Question: Having a heck of a time here... (Web API 2.1, .NET 4.5.1)
I had one controller that worked perfectly:
'''
[RoutePrefix("v1/members")]
public class MembersController : ApiController
{
[Route("{id}")]
public Member Get(string id)
{
DataGateway g = new DataGateway();
return g.GetMember(id);
}
}
'''
Works as intended and desired like:
'/v1/members/12345'
But I . It doesn't get added to the Help pages and it returns a 404 Not Found when trying to access it:
'''
[RoutePrefix("v1/test")]
public class Test : ApiController
{
[Route("{id}")]
public string Get(int id)
{
return "value";
}
}
'''
Like I stated, the new controller doesn't show up in the Help pages and returns a 404:
'/v1/test/12345'

What am I doing wrong?
I installed tracing and it doesn't even seem to be hitting that. The first controller works fine and shows a trace, the new Test controller doesn't show any trace info.
Updated example code to better match my actual code, which was the problem all along.
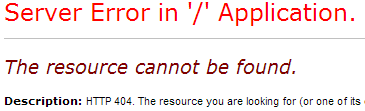
Answer: The problem was here:
'''
[RoutePrefix("v1/test")]
public class Test : ApiController
'''
Changed to:
'''
[RoutePrefix("v1/test")]
public class TestController : ApiController
'''
Seems the almighty important word "Controller" needs to be in the class name for the magic to happen.